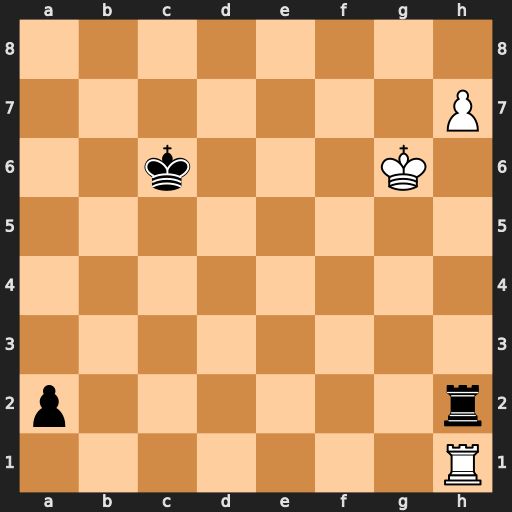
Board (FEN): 8/7P/2k3K1/8/8/8/p6r/7R
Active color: w
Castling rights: -
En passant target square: -
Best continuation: Rxh2 a1=Q h8=Q